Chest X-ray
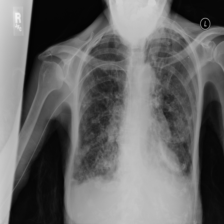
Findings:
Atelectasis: negative
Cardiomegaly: negative
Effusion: negative
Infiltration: negative
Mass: negative
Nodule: negative
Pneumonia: negative
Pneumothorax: negative
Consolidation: negative
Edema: negative
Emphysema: negative
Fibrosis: negative
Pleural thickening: negative
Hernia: negative